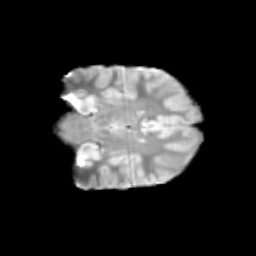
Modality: T2w
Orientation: coronal
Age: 9
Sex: female
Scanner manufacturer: siemens
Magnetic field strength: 3 T
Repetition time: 3.8 s
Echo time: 0.07 s